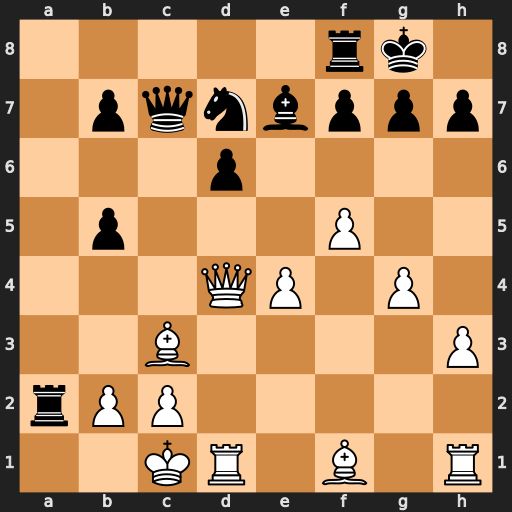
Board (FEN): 5rk1/1pqnbppp/3p4/1p3P2/3QP1P1/2B4P/rPP5/2KR1B1R
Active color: w
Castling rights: -
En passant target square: -
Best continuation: Qxg7#